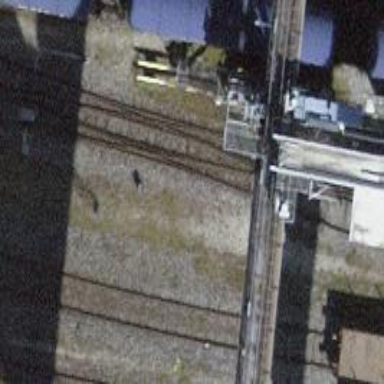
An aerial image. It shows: Railway switch.